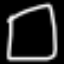
Label: square